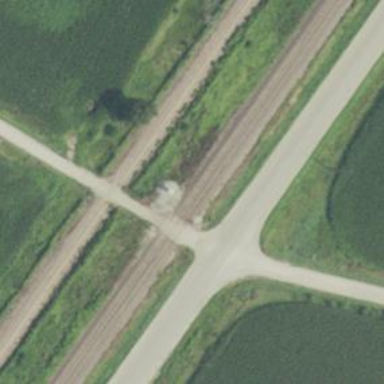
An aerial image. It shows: Level crossing with lights and saltire markings.